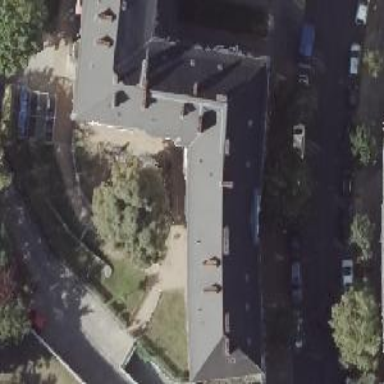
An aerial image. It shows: White building with apartments. The roof has gabled shape and is grey in color.